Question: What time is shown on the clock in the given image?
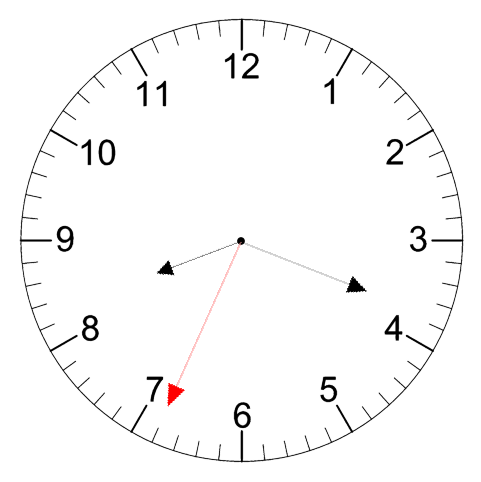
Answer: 08:18:34